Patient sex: M
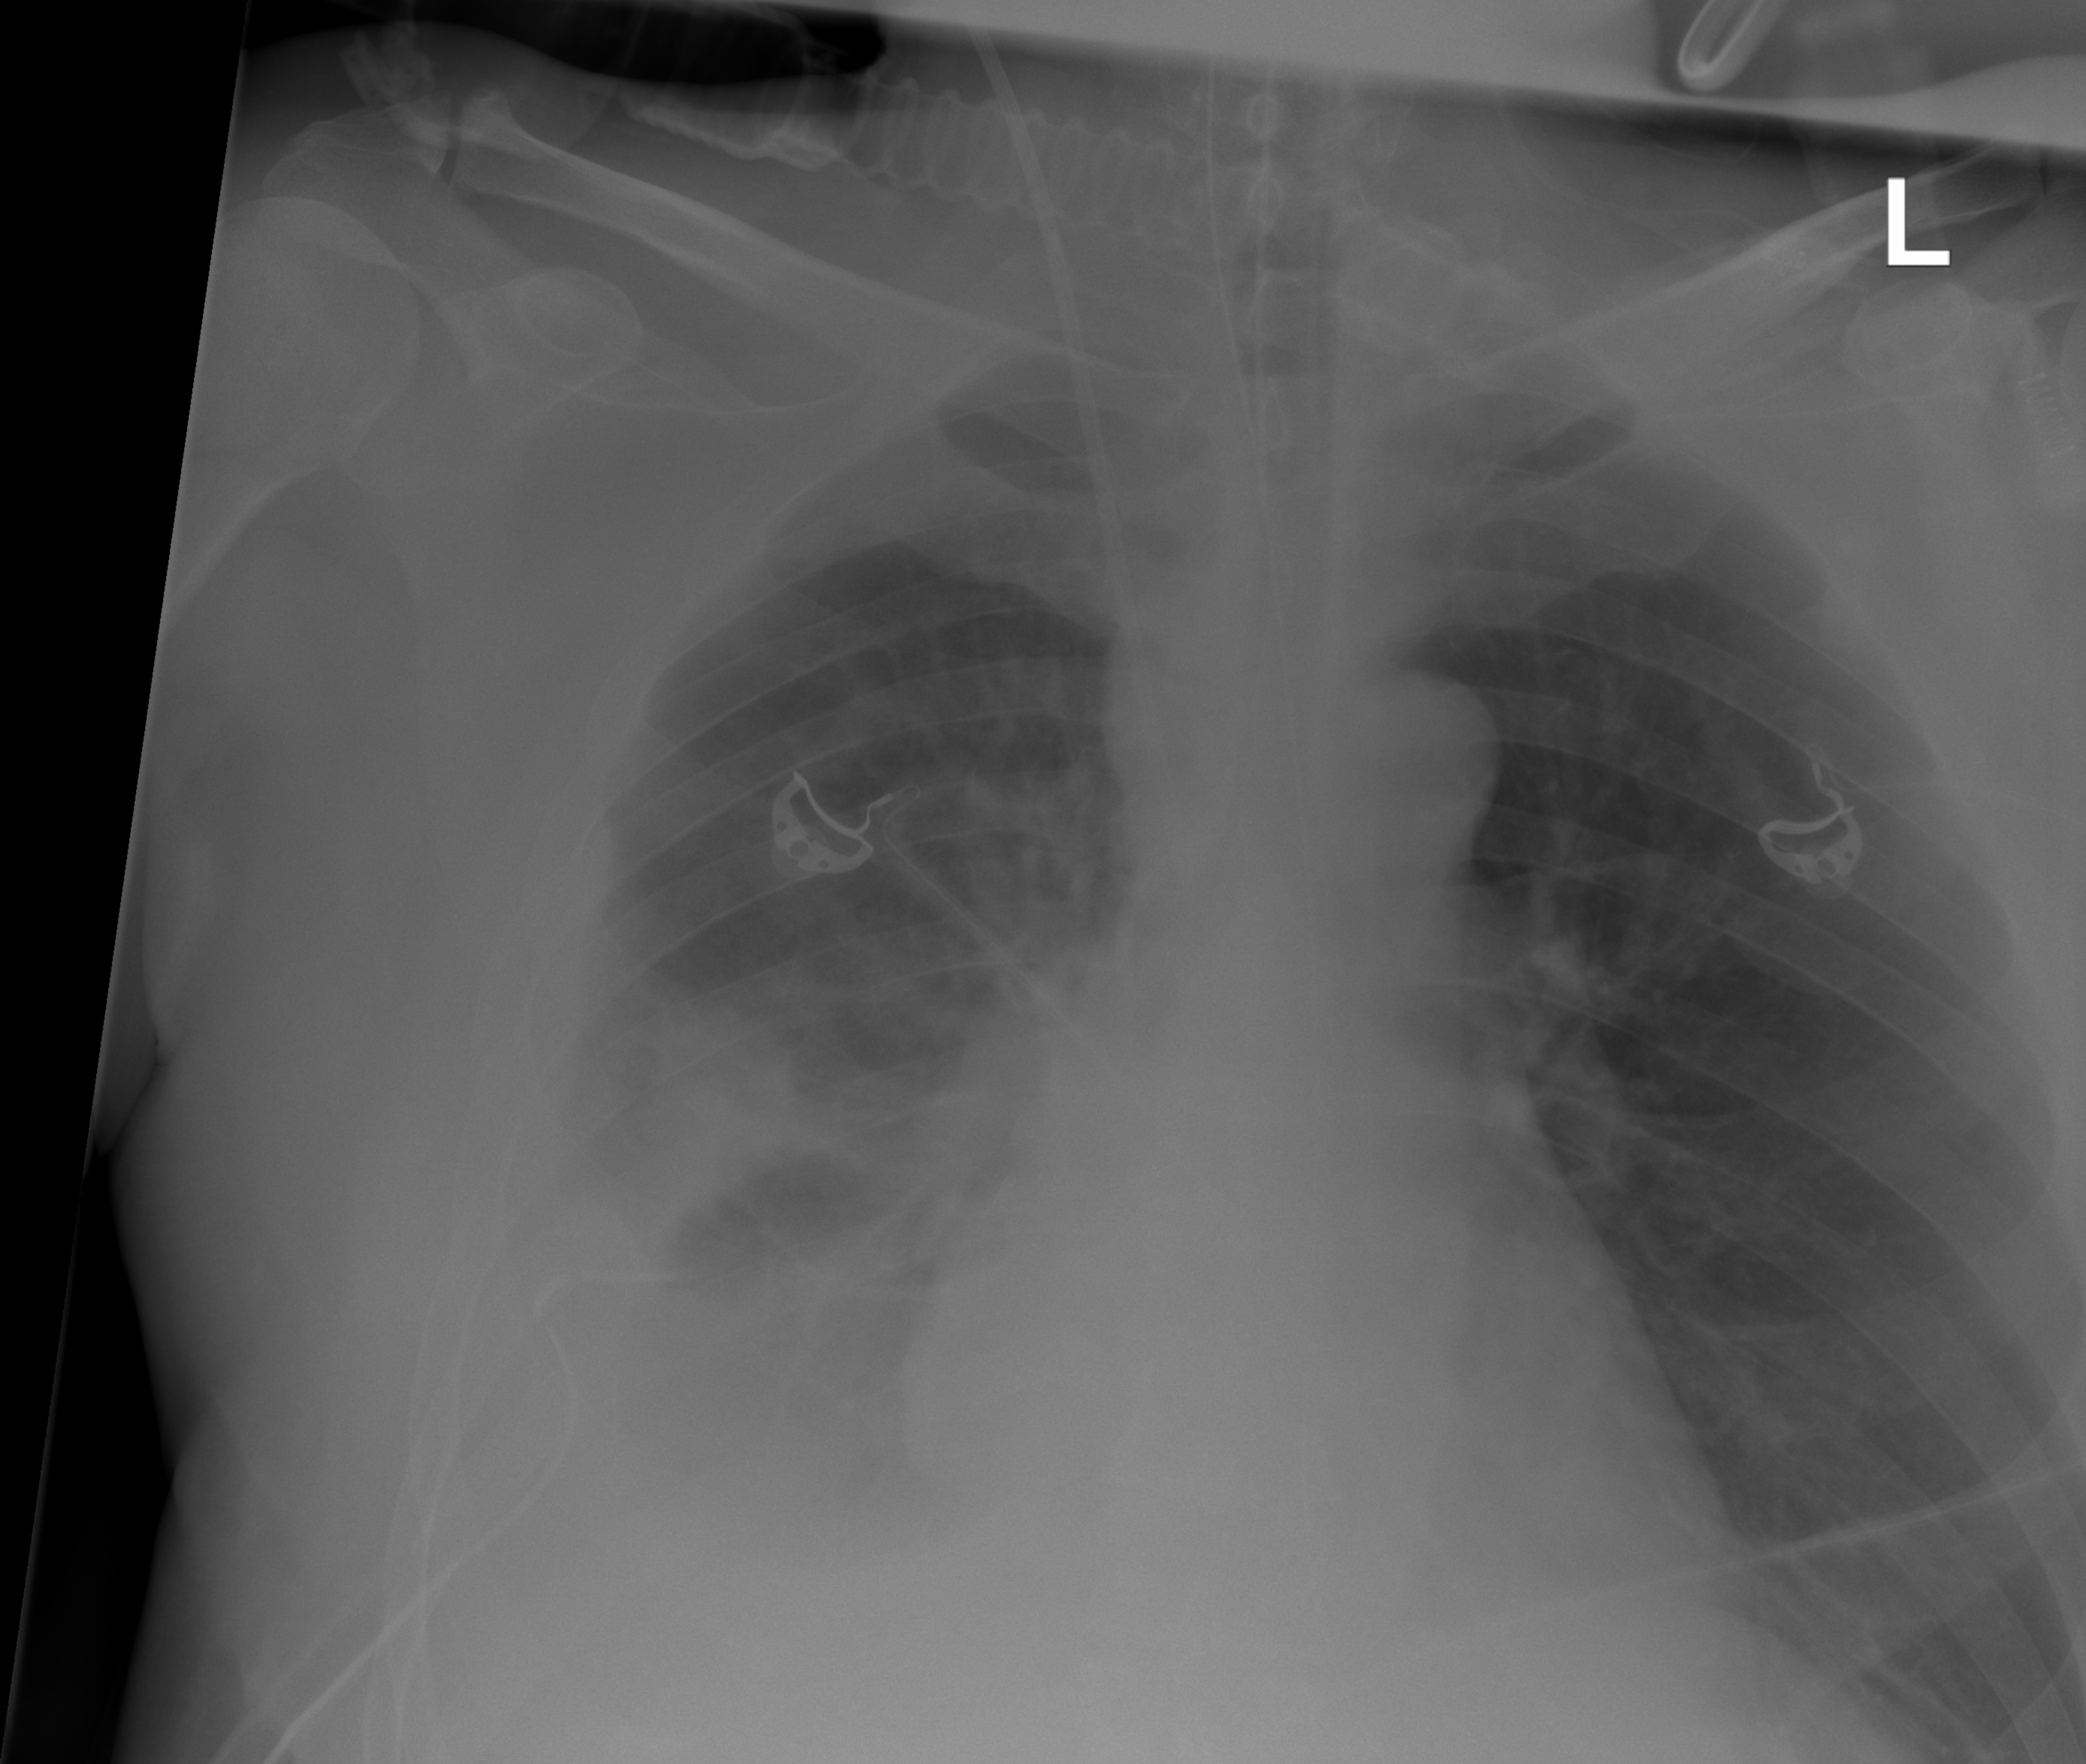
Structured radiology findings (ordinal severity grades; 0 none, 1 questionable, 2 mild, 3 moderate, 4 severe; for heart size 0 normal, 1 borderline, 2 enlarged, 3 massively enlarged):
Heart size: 0
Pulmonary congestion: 0
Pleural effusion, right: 3
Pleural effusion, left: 0
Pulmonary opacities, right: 2
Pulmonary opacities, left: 0
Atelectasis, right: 3
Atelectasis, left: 0